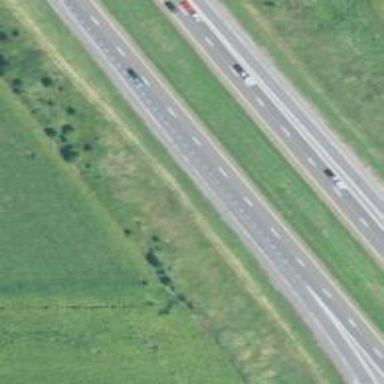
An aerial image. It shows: Motorway junction.